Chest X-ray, PA view. Patient: 64 years old, sex M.
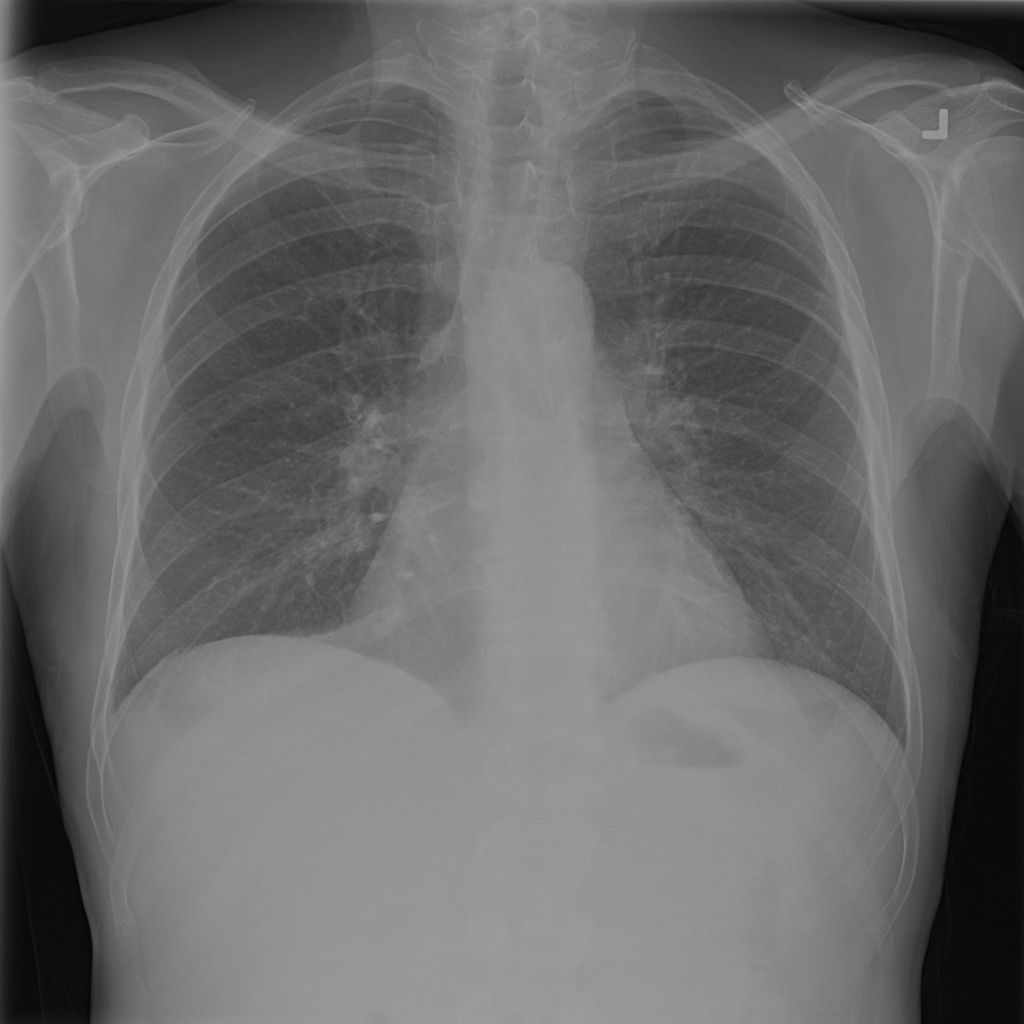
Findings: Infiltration